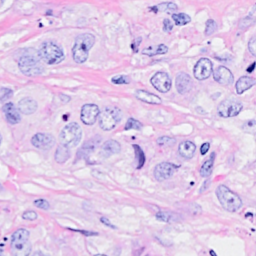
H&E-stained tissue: Breast